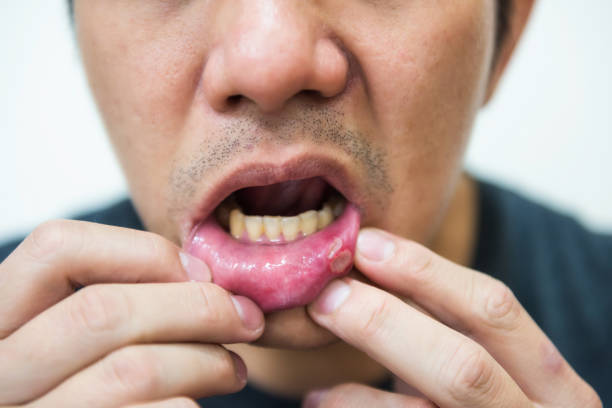
Condition: Mouth Ulcer